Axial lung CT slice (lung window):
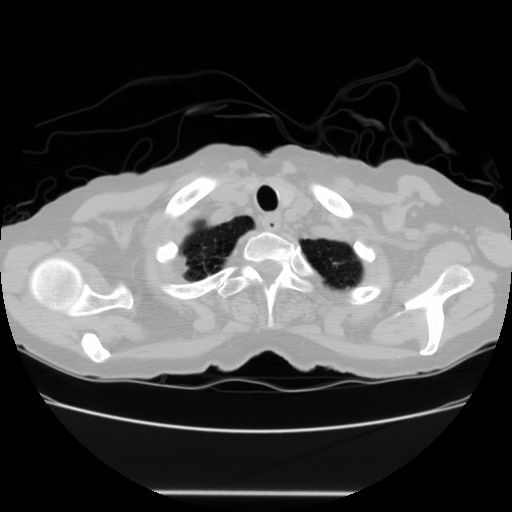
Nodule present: no